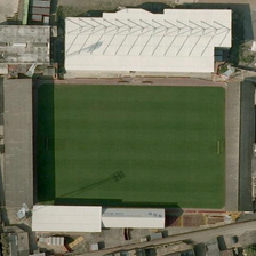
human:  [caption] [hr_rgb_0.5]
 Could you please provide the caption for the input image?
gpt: There is a football field and almost a few buildings.

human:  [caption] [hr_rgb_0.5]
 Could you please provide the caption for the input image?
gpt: the bleachers of this stadium has white roofs next to rows of dense houses .

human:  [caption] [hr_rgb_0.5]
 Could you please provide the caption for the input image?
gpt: There is a football field near some buildings.

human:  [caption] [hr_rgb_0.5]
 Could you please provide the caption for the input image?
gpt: There is a football field and almost a few buildings.

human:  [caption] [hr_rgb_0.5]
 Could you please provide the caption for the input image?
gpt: There is a football field and almost a few buildings.